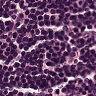
Metastatic tissue present: no